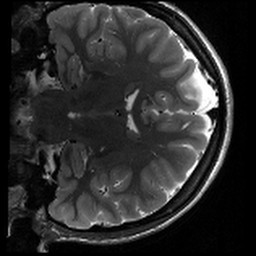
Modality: T2w
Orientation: coronal
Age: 21
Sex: female
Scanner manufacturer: siemens
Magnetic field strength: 3 T
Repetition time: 8.02 s
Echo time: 0.08 s